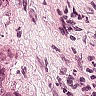
Metastatic tissue present: yes